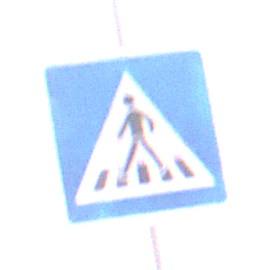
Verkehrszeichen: FussgaengerueberwegRechts
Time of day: SunriseSunset
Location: Outdoor (Urban)
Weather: Clear
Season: NotSpecified
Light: Natural